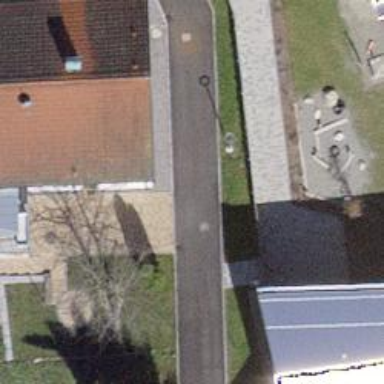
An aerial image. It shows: Bollard barrier.